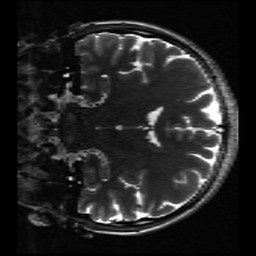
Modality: inplaneT2
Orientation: coronal